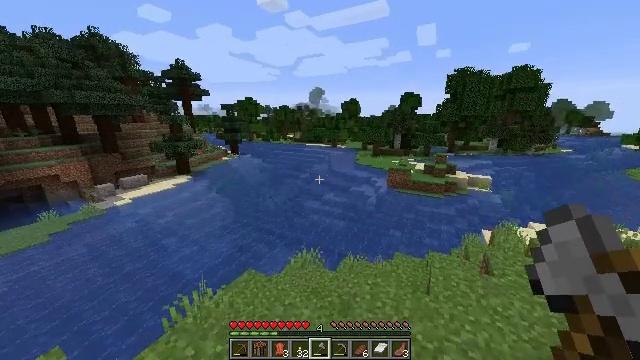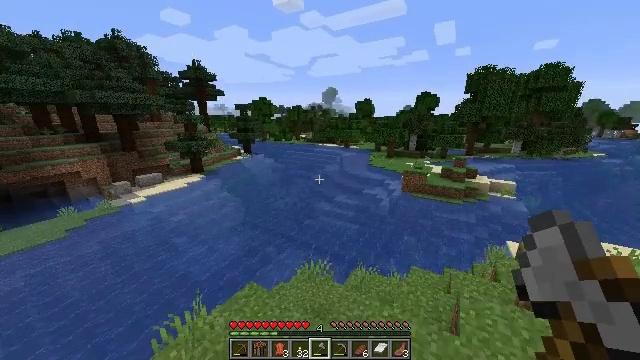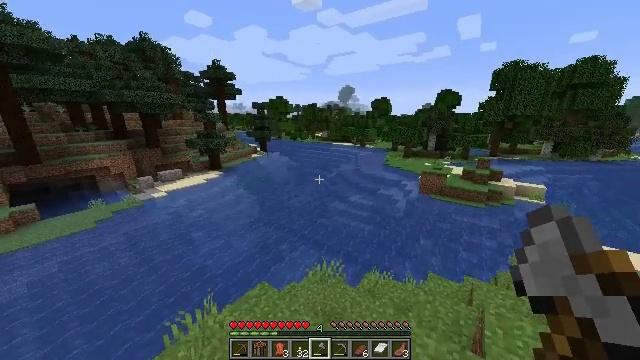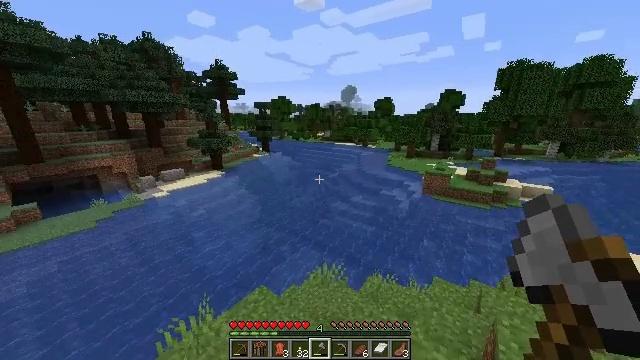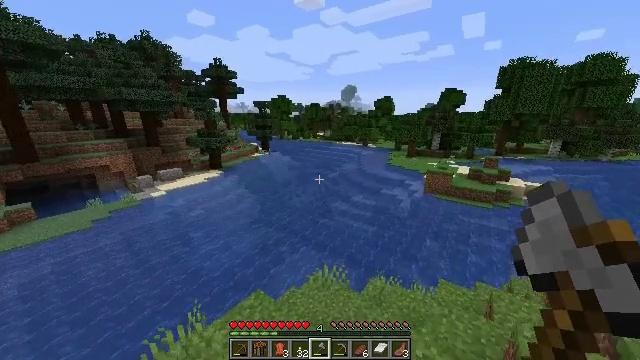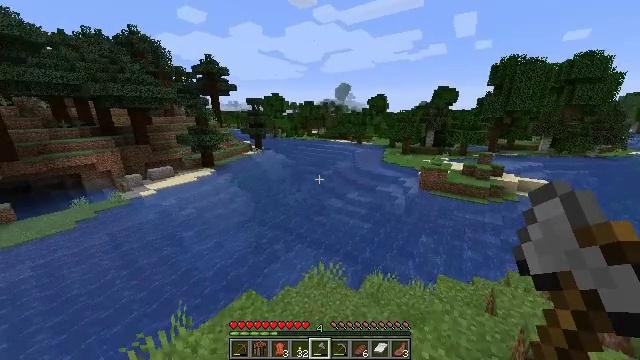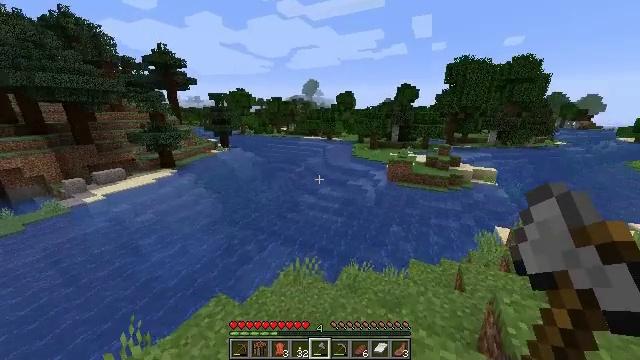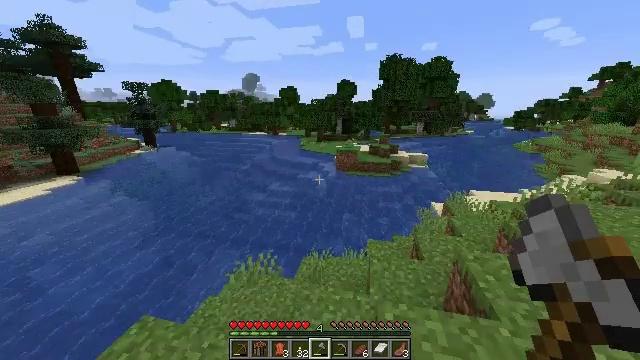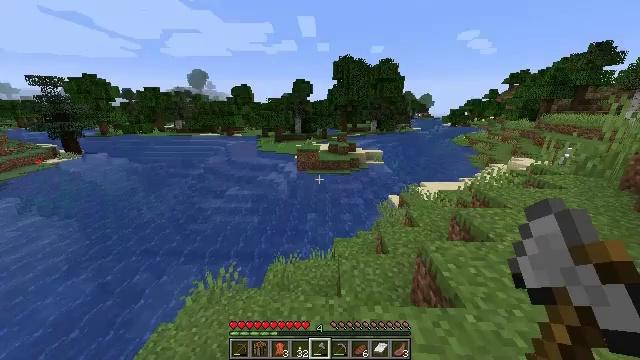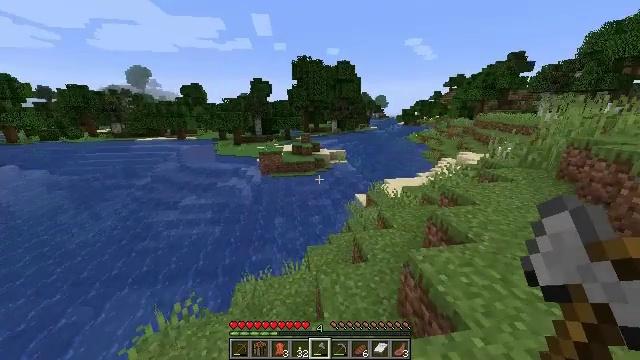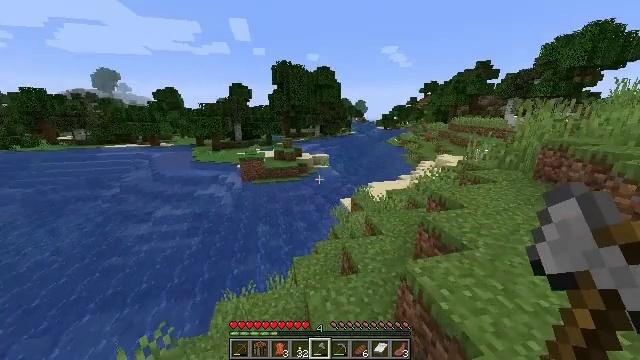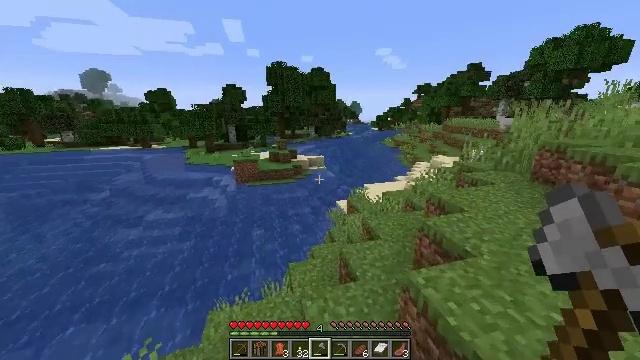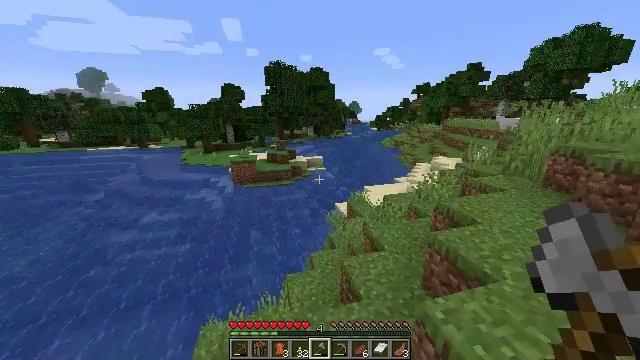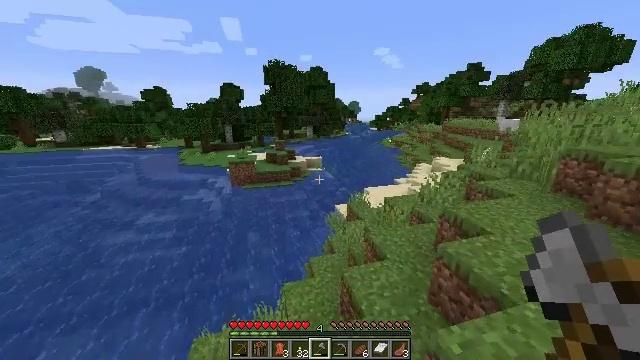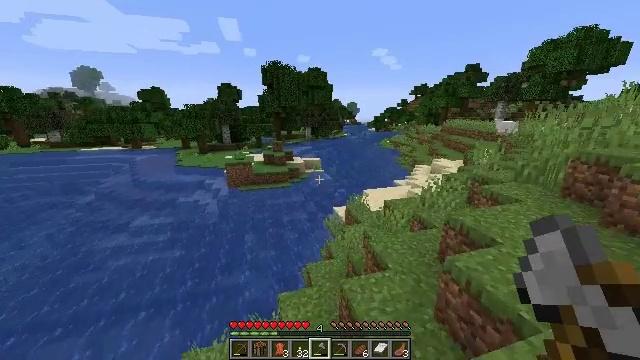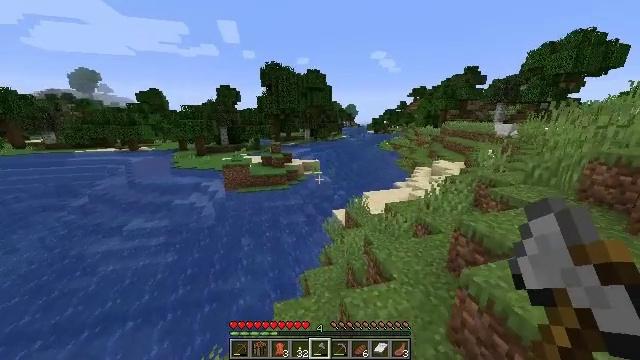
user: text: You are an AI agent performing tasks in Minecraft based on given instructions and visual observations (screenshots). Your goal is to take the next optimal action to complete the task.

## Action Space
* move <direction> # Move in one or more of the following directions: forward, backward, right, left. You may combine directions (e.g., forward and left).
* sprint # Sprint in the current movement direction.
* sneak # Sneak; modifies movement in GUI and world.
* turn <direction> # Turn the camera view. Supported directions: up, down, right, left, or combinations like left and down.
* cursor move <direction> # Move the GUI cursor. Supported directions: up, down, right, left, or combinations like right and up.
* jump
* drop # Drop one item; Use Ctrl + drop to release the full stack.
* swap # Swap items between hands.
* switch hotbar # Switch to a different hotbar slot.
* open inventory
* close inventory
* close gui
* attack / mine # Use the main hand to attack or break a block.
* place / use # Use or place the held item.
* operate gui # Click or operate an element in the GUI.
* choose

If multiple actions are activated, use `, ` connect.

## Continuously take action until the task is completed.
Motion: motion action
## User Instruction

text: Mine dirt from the ground.
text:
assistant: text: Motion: move forward, sprint, turn left
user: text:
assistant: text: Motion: move forward, sprint, turn left
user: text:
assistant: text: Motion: move forward, sprint
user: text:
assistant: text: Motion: move forward, sprint
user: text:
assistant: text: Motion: move forward, sprint, turn right
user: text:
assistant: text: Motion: move forward, sprint, turn right
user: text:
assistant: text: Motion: move forward, sprint, turn right
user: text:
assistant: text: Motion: move forward, sprint, turn right
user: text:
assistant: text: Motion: move forward, sprint, turn right
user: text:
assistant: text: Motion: move forward, sprint, turn right and up
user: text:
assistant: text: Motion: move forward, sprint, turn right
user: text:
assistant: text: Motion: move forward, sprint
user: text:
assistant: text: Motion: move forward, sprint
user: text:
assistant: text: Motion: move forward, sprint
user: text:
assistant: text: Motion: move forward, sprint
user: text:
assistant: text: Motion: move forward, sprint, turn right
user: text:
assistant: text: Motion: move forward, sprint, turn right
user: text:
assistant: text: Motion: move forward, sprint, turn right
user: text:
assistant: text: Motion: move forward, sprint, turn right
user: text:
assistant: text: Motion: move forward, sprint, turn right
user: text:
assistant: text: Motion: move forward, sprint, turn right
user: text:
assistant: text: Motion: move forward, sprint
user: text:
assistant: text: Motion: move forward, sprint
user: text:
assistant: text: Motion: move forward, sprint
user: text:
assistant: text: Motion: move forward, sprint
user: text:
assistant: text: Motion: move forward, sprint
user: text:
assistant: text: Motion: move forward, sprint
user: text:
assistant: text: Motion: move forward, sprint
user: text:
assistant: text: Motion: move forward, sprint
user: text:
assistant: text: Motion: move forward, sprint